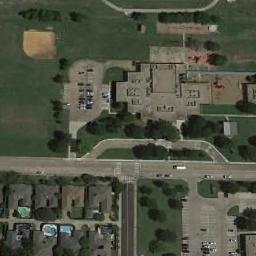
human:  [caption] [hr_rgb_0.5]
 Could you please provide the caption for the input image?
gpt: A baseball diamond next to a parking lot and the medium residential area beside .

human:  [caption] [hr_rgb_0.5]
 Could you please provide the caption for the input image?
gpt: A baseball diamond is next to a parking lot and many buildings with a road pass by .

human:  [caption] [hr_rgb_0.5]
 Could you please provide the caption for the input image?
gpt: There is a red track next to the baseball field .

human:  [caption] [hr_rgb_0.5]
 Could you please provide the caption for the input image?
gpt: There is a baseball diamond in the grass in the north of the roads with many trees and houses .

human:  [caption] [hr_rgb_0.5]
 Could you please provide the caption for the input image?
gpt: There are many cars in the vacant lot next to the baseball diamond .